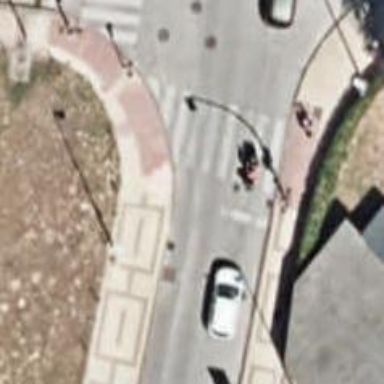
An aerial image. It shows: Traffic signals at road crossing.